Question: I try to write a python scripts to analys a data txt.I want the script to do such things:
find all the time data in one line, and compare them.but this is my first time to write RE syntax.so I write a small script at 1st.
and my script is:
'''
import sys
txt = open('1.txt','r')
a = []
for eachLine in txt:
a.append(eachLine)
import re
pattern = re.compile('\d{2}:\d{2}:\d{2}')
for i in xrange(len(a)):
print pattern.match(a[i])
#print a
'''
and the output is always .
my txt is just like the picture:

what's the problem? plz help me. thx a lot.
and my python is python 2.7.2.my os is windows xp sp3.
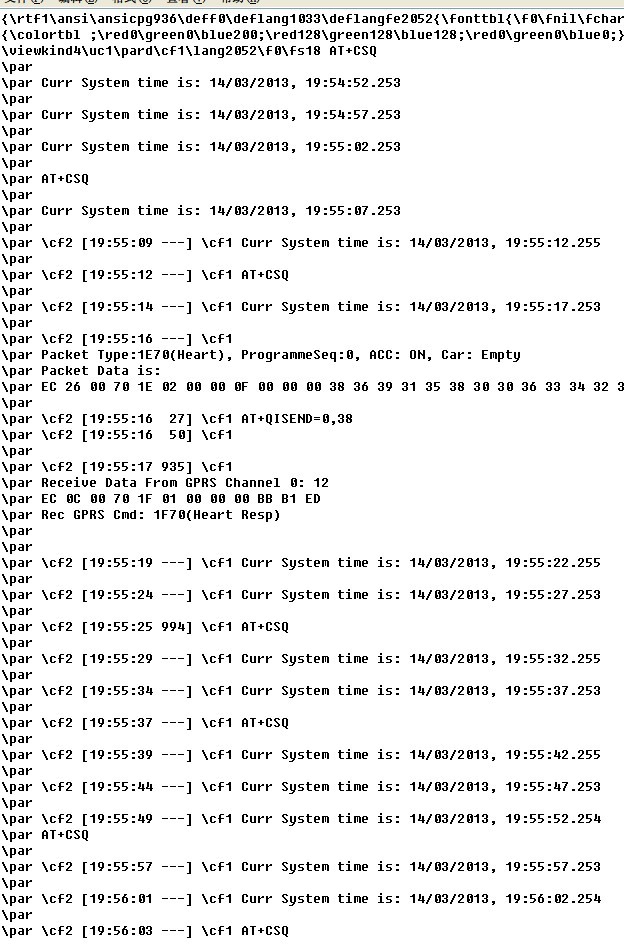
Answer: Didn't you miss one of the ":" in you regex? I think you meant
'''
re.compile('\d{2}:\d{2}:\d{2}')
'''
The other problems are:
First, if you want to search in the hole text, use 'search' instead of 'match'. Second, to access your result you need to call group() in the match object returned by your search.
Try it:
'''
import sys
txt = open('1.txt','r')
a = []
for eachLine in txt:
a.append(eachLine)
import re
pattern = re.compile('\d{2}:\d{2}:\d{2}')
for i in xrange(len(a)):
match = pattern.search(a[i])
print match.group()
#print a
'''